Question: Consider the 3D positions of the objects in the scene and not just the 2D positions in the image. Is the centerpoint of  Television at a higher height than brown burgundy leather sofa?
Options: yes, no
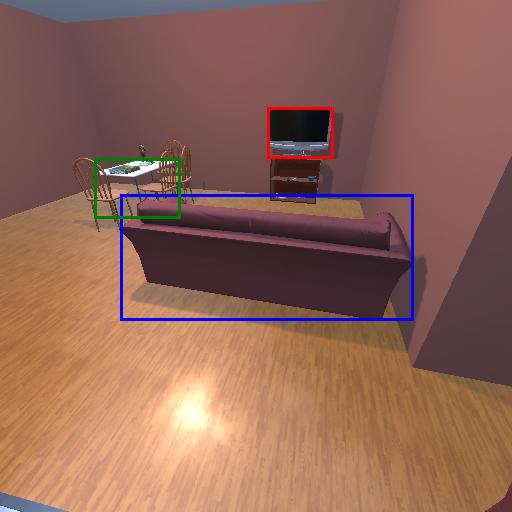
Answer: yes